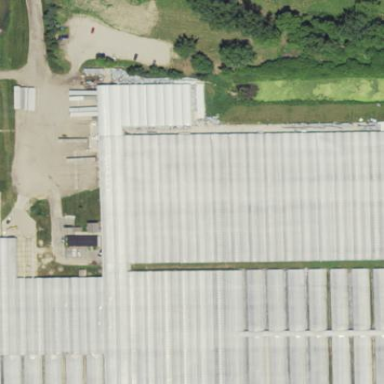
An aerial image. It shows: Area dedicated to greenhouse horticulture.